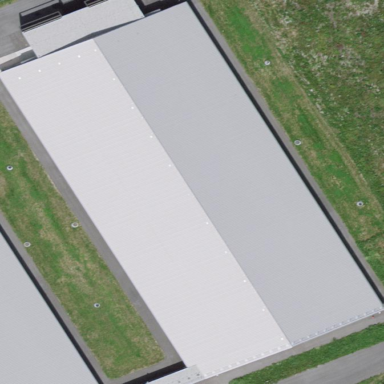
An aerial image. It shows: Industrial building.